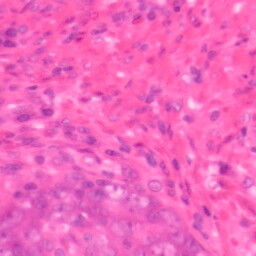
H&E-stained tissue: Colon